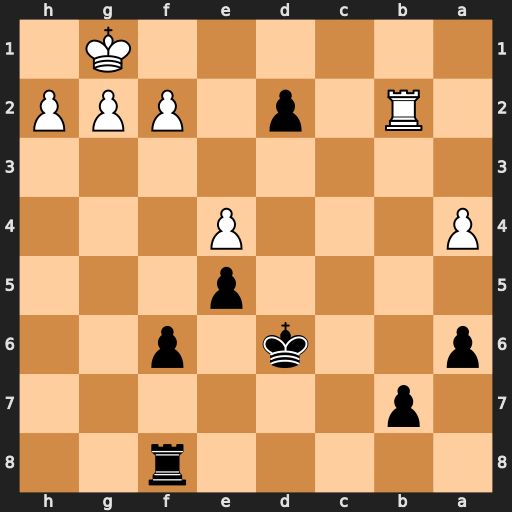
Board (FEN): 5r2/1p6/p2k1p2/4p3/P3P3/8/1R1p1PPP/6K1
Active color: b
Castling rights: -
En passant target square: -
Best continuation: d1=Q#